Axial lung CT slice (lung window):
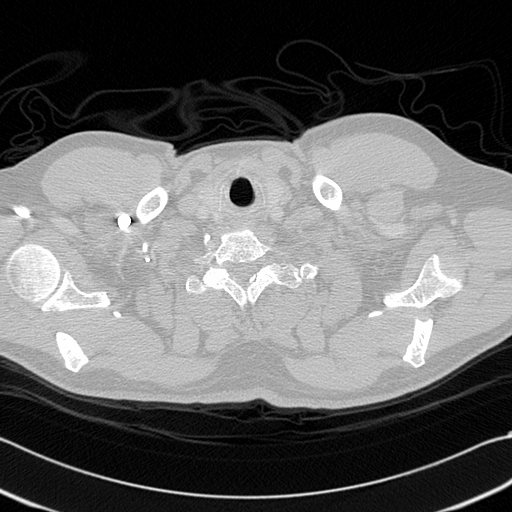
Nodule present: no